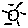
Label: sun